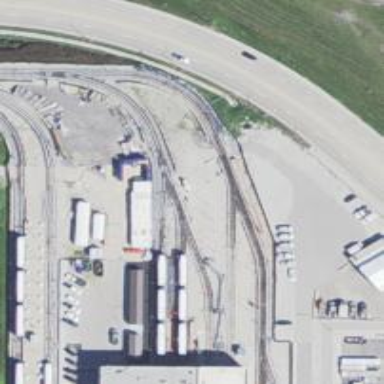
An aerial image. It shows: Yard serving the electrified light rail system.